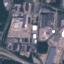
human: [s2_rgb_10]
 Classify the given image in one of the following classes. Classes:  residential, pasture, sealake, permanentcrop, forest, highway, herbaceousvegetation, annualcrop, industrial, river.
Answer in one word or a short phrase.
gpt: Industrial